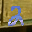
Label: 2